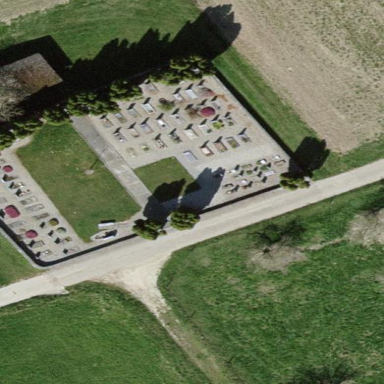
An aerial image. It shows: Cemetery.